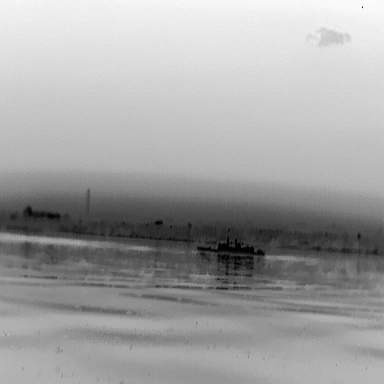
There is a warship in the infrared image.